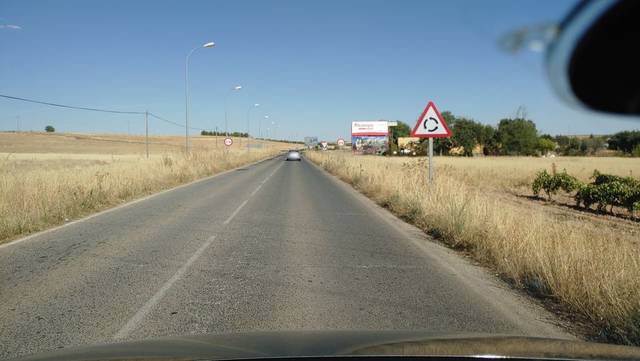
Region: Spain
Coordinates: 38.76, -3.37